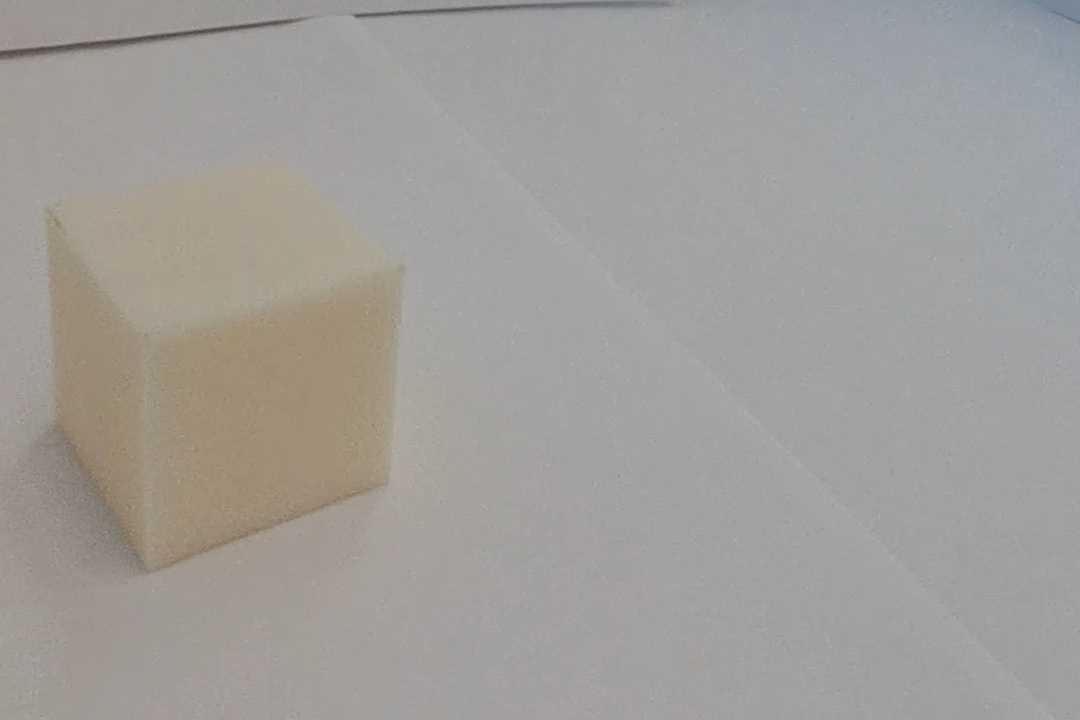
Label: Cuboid